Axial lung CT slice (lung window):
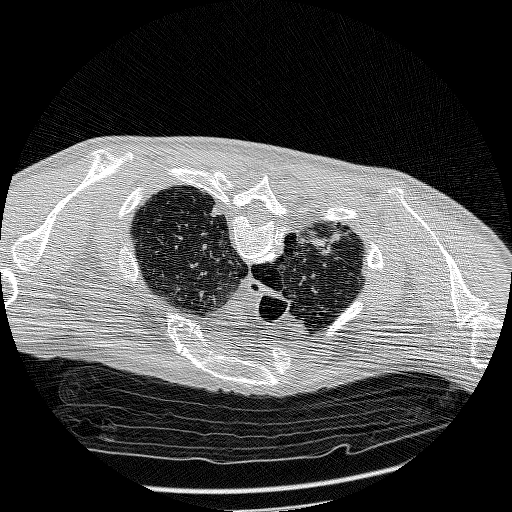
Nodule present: no